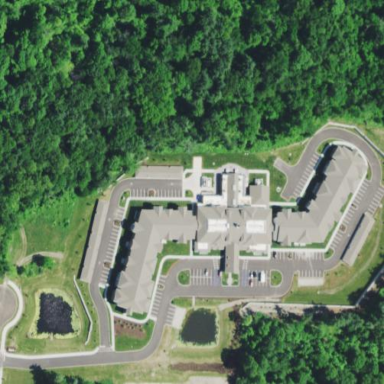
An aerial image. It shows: Nursing home building.